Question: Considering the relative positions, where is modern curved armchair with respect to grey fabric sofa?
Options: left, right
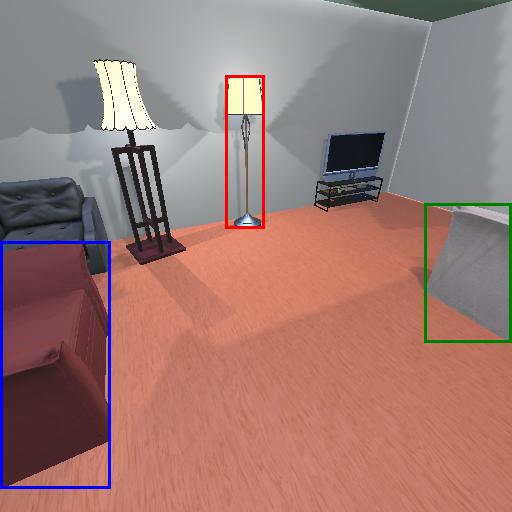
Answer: left